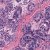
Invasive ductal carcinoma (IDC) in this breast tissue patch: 0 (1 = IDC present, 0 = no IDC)